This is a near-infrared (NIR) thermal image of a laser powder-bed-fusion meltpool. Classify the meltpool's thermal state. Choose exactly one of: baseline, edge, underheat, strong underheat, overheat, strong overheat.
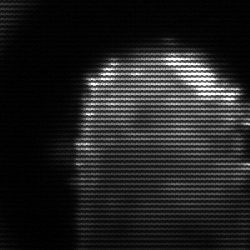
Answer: baseline